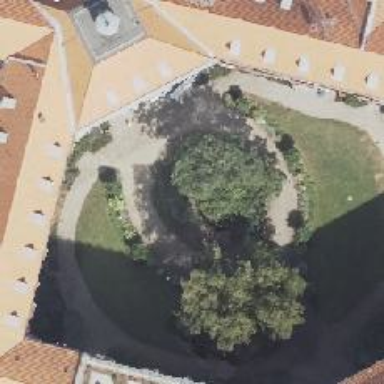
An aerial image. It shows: Fountain.